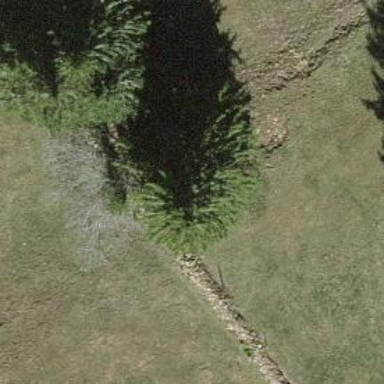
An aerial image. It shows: Evergreen needleleaved tree typically found in agricultural areas.